Question: What is the departure station listed?
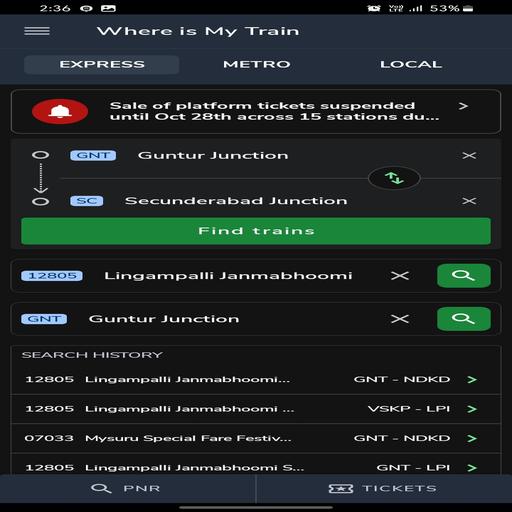
Answer: Guntur Junction